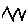
Label: zigzag